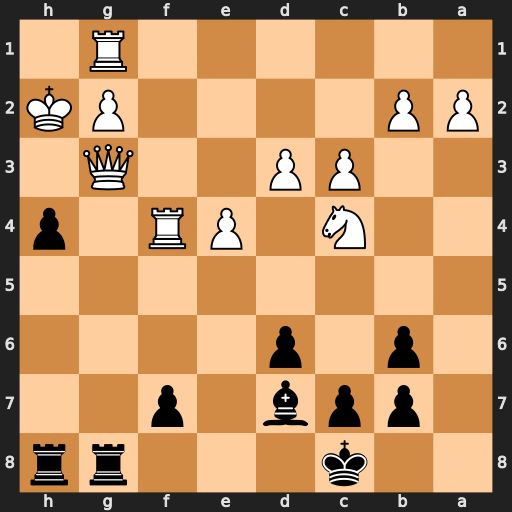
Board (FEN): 2k3rr/1ppb1p2/1p1p4/8/2N1PR1p/2PP2Q1/PP4PK/6R1
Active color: b
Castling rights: -
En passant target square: -
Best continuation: hxg3#